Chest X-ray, PA view. Patient: 26 years old, sex M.
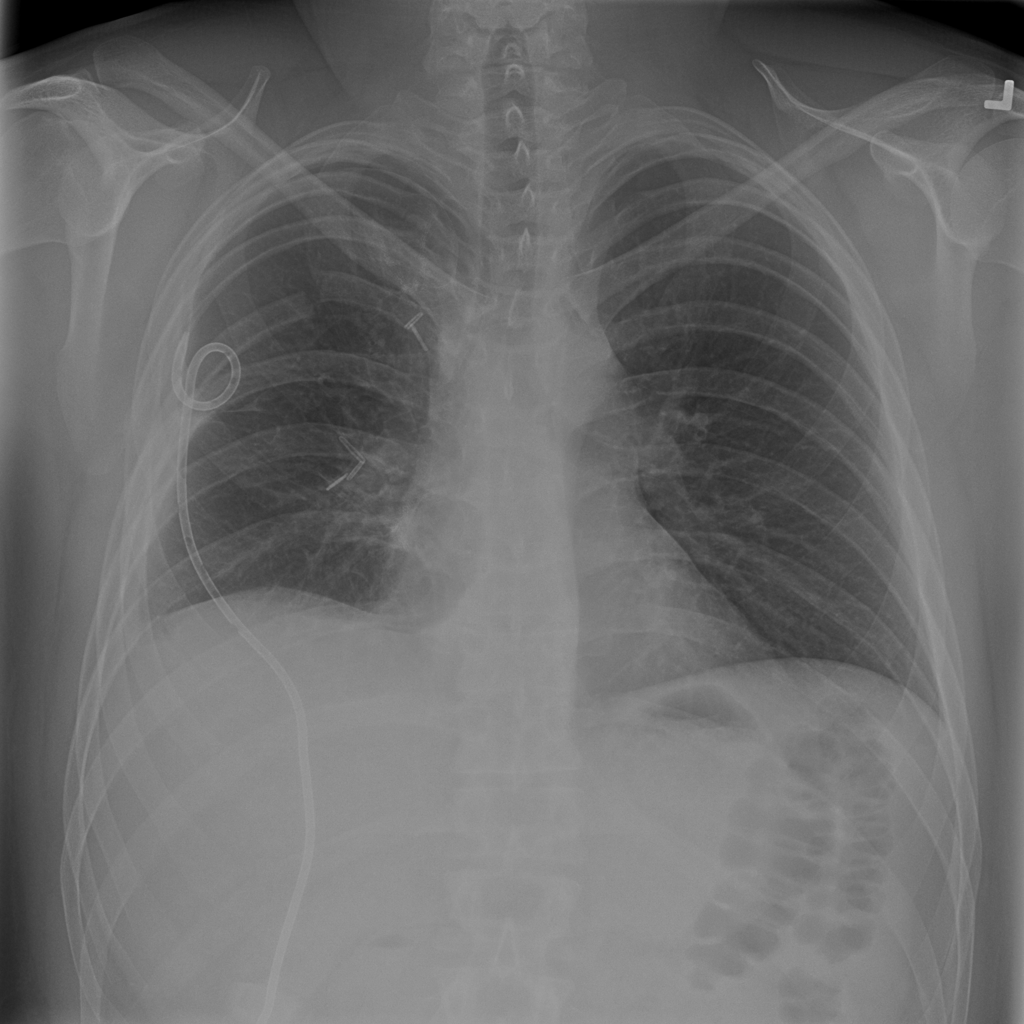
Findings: Pneumothorax